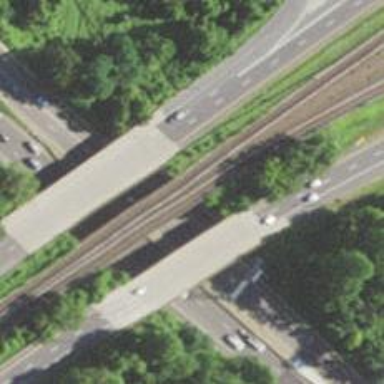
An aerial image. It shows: Bridge with electrified rail.